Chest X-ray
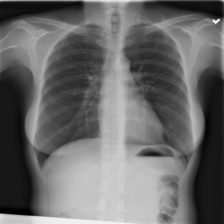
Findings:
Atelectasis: negative
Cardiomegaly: negative
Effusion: negative
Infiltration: negative
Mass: negative
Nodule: negative
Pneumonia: negative
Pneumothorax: negative
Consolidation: negative
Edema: negative
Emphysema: negative
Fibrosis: negative
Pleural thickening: negative
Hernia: negative